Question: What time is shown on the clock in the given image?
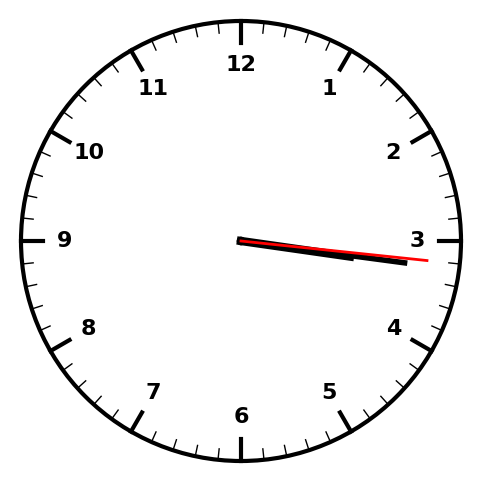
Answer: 03:16:16